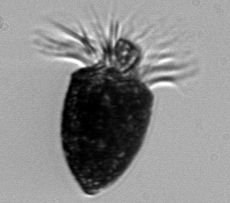
Label: Strombidium_tintinnodes